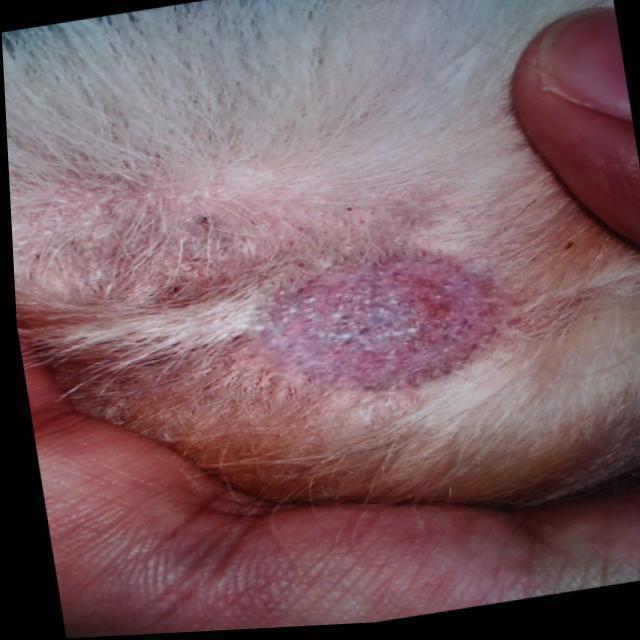
Canine ringworm (Dermatophytosis) — fungal infection caused by Microsporum or Trichophyton. Presents with circular alopecia, scaling, crusting, and broken hairs.